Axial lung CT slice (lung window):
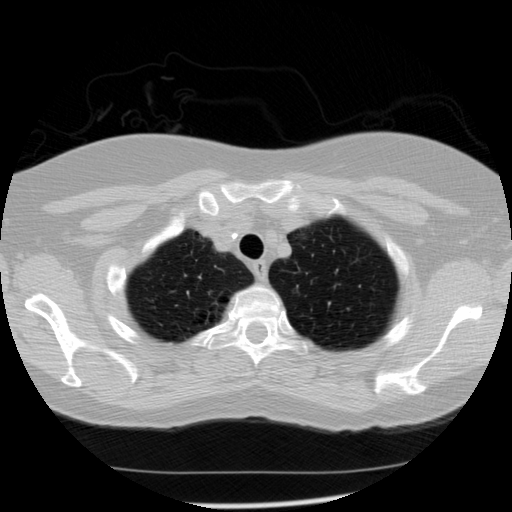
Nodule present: no